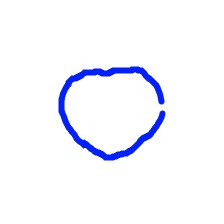
Shape: circle